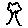
Label: tree